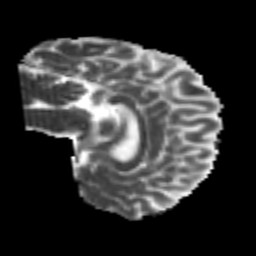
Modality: MD
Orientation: sagittal
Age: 26
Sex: male
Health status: healthy
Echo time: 0.074 s